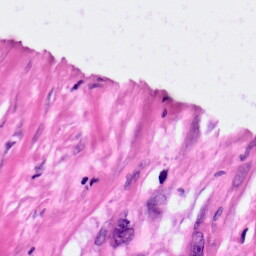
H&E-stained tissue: Pancreatic